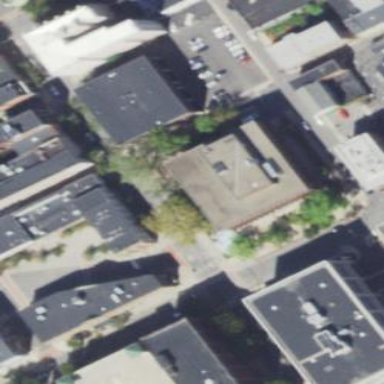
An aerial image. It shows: Courthouse building.